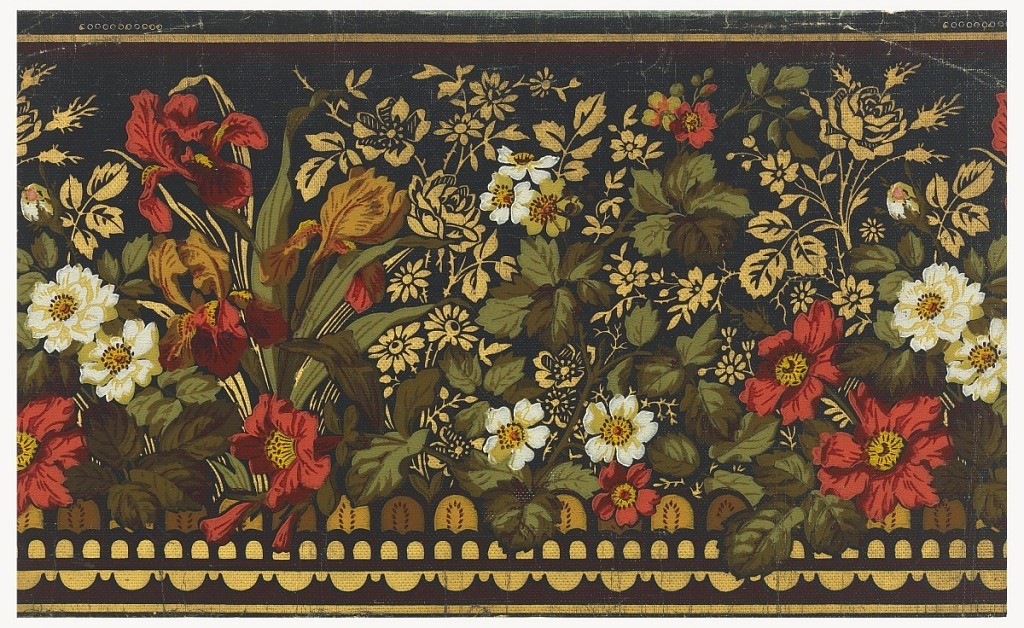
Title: Border
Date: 1880–1890
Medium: Machine-printed on embossed paper
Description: A border of fleur-de-lis and both single and double roses, with a band at bottom simulating a low scalloped wire fence. Printed in red, olive, green, white and gilt on black field. Aesthetic style border